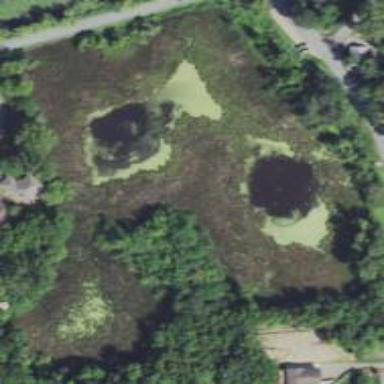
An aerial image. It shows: Marshy wetland area.